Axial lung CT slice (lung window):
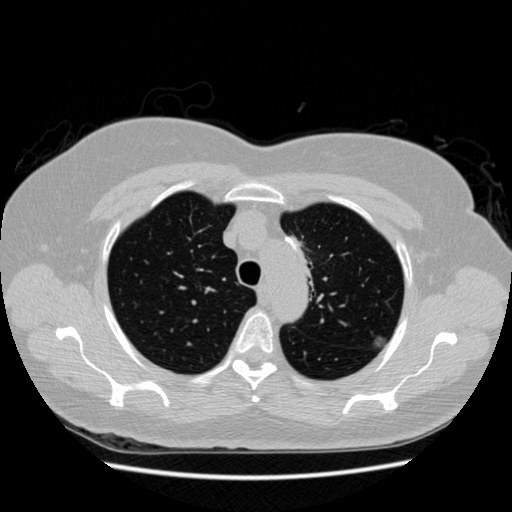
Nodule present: yes
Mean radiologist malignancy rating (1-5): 3.75